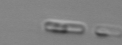
Label: Skeletonema